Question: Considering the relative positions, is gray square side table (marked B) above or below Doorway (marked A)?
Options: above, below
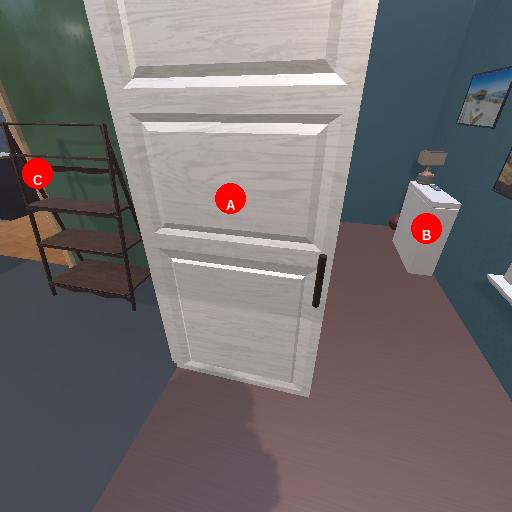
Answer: above